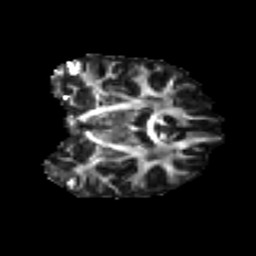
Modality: FA
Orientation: coronal
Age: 36
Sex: female
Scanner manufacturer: ge
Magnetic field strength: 3 T
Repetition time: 7.8 s
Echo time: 0.0606 s